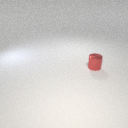
small red metal cylinder